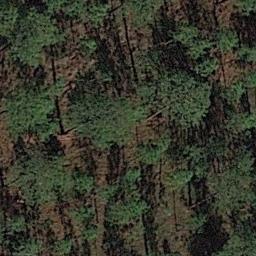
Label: forest